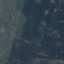
Land use / land cover: HerbaceousVegetation